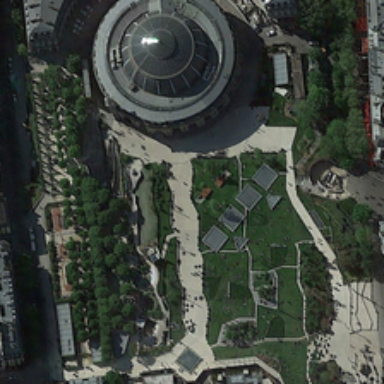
A circle building with some trees and grass .